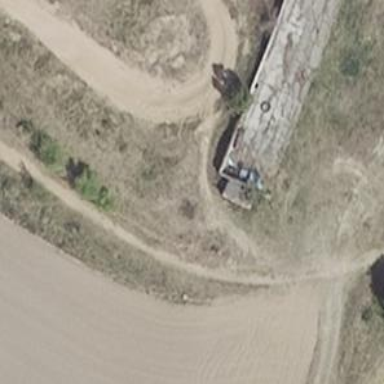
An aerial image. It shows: Motocross raceway with sandy surface.